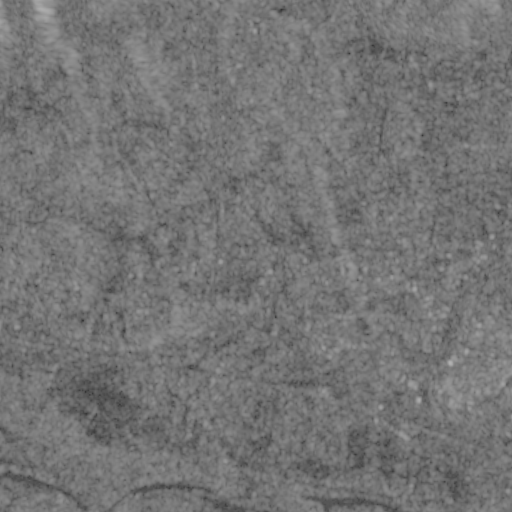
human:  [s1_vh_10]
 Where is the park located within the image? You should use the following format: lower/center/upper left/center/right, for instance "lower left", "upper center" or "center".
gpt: The park is located in the center left of the image.
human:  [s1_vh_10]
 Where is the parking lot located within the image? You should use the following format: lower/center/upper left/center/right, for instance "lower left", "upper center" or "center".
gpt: The parking lot is located in the lower right of the image.
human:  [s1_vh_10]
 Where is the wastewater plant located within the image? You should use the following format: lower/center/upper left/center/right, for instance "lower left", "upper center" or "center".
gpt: The wastewater plant is located in the lower right of the image.
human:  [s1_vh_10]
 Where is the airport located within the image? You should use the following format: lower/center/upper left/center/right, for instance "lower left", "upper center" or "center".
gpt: There is no airport in the image.

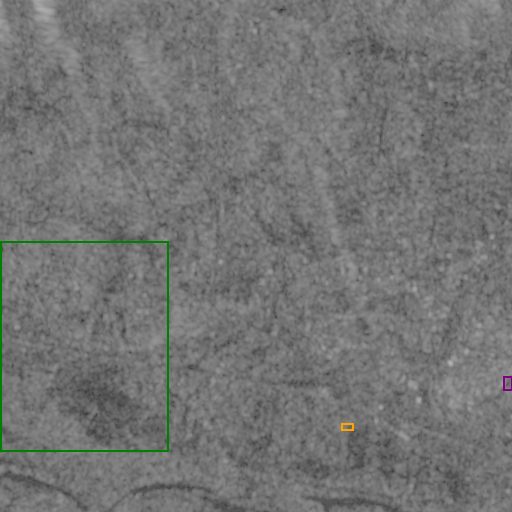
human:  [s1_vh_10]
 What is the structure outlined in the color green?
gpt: The structure outlined in green is a crop field.
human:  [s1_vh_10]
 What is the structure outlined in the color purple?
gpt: The structure outlined in purple is a parking lot.
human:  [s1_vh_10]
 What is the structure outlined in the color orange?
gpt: The structure outlined in orange is a wastewater plant.
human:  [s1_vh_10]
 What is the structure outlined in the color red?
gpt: There is no red outline.